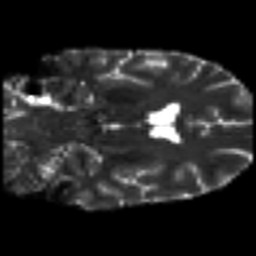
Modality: T2w
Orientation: coronal
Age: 47
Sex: female
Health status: ill
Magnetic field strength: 3 T
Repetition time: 8.4 s
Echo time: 0.0926 s